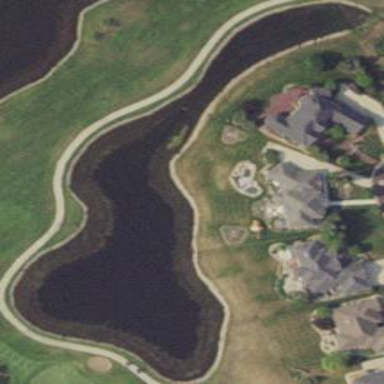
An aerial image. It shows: Water hazard in golf course. The hazard is natural water feature.